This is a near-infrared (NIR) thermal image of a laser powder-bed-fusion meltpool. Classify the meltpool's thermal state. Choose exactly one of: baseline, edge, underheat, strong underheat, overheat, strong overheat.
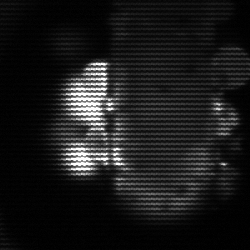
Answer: strong underheat